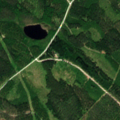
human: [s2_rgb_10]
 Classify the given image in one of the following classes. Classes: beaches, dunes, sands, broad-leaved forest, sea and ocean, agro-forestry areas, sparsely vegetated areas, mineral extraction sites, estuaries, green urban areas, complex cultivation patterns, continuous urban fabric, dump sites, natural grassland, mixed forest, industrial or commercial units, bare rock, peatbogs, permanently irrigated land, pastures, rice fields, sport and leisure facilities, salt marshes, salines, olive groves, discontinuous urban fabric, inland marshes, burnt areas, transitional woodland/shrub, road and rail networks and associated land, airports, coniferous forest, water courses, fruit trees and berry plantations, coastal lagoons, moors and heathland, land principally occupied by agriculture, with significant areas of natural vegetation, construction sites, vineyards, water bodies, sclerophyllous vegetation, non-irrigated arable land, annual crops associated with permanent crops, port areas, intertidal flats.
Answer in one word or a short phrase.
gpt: coniferous forest, mixed forest, transitional woodland/shrub